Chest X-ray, AP view. Patient: 20 years old, sex M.
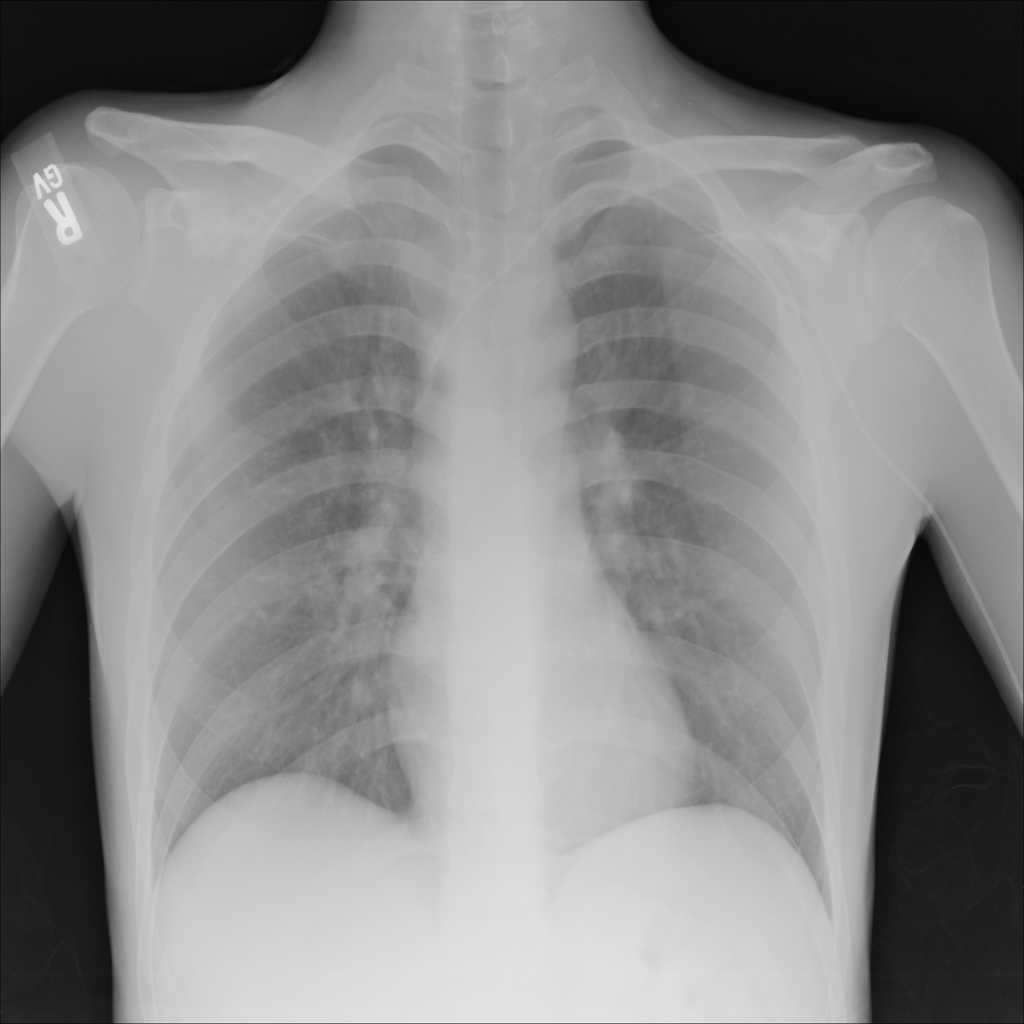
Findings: No Finding